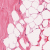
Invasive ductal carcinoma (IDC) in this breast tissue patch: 0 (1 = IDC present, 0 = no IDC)